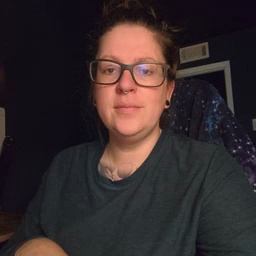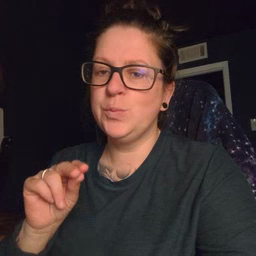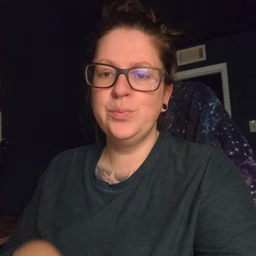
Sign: no